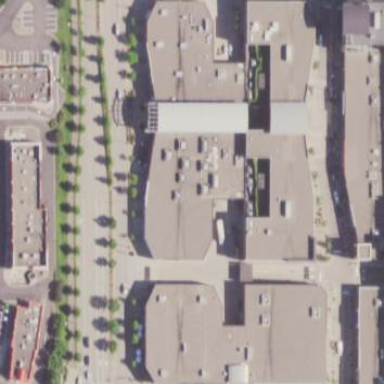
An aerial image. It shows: Retail building.